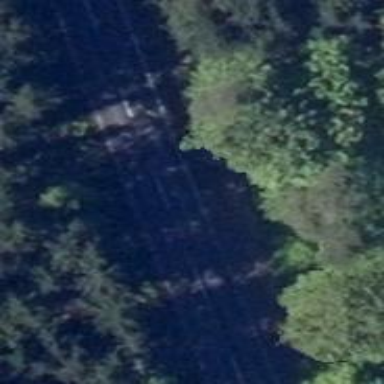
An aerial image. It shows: Secondary road.